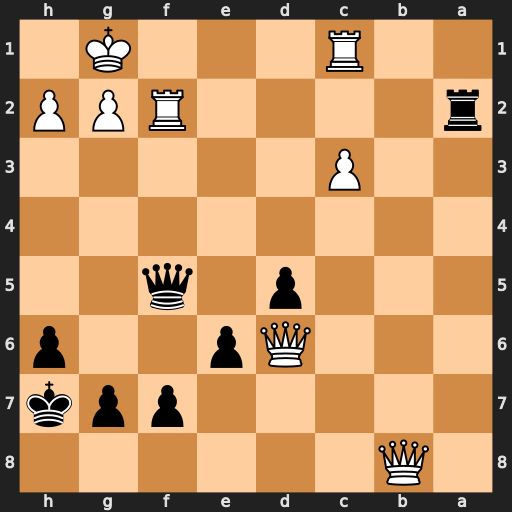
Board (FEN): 1Q6/5ppk/3Qp2p/3p1q2/8/2P5/r4RPP/2R3K1
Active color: b
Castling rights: -
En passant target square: -
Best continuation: Qxf2+ Kh1 Qxg2#